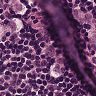
Metastatic tissue present: yes